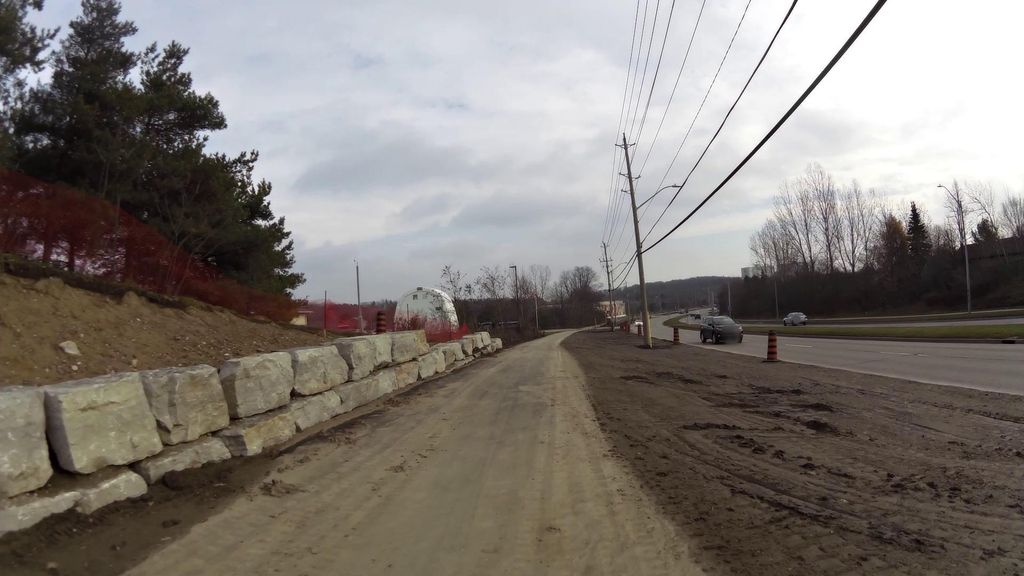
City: kitchener-waterloo